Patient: sex M, age 78
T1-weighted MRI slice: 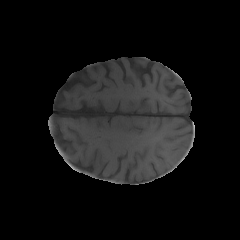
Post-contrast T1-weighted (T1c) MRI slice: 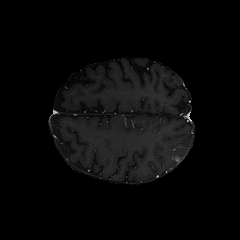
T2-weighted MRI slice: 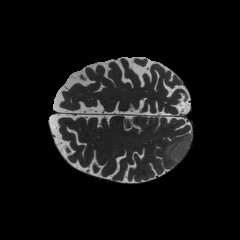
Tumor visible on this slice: yes
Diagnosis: Glioblastoma, IDH-wildtype
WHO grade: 4